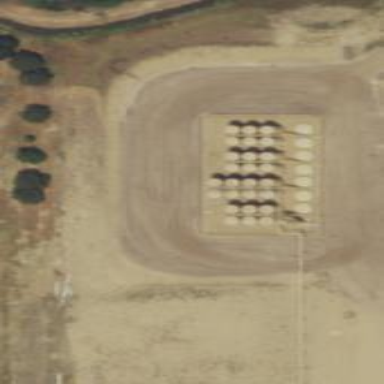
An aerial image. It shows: Storage tank that is man-made.